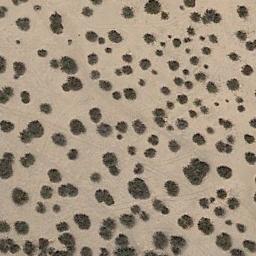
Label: chaparral